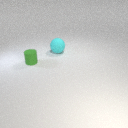
small green rubber cylinder to the left of large cyan rubber sphere